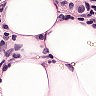
Metastatic tissue present: yes